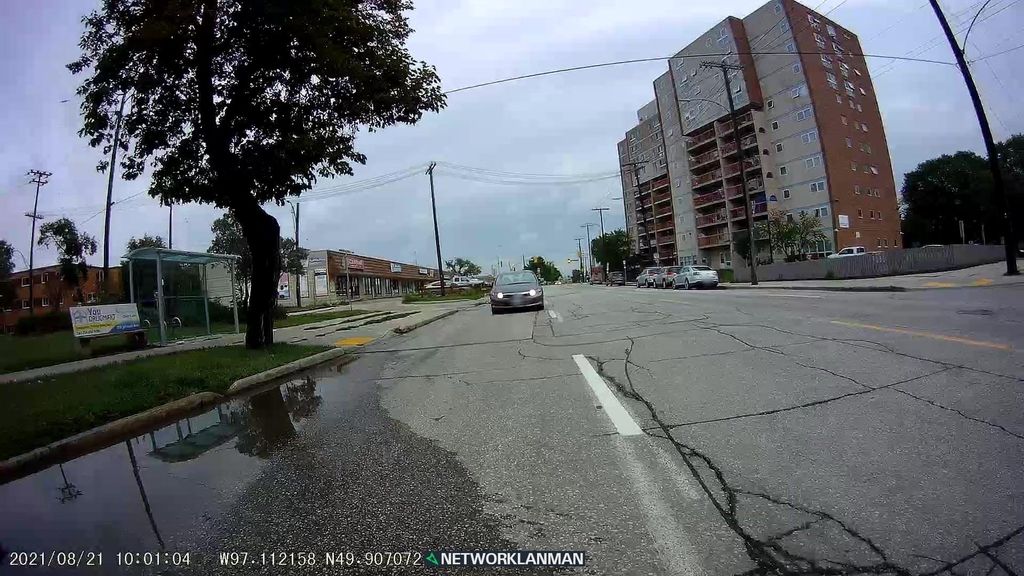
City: winnipeg